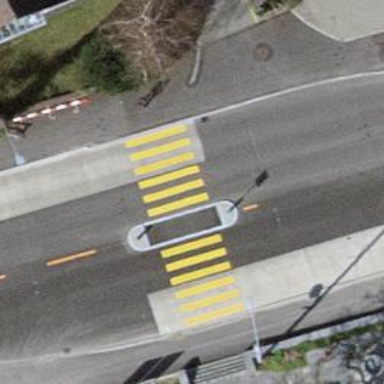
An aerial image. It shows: Uncontrolled zebra crossing with island. The crossing is marked with zebra stripes.